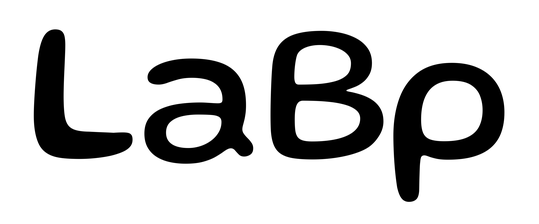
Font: Gluten_Regular